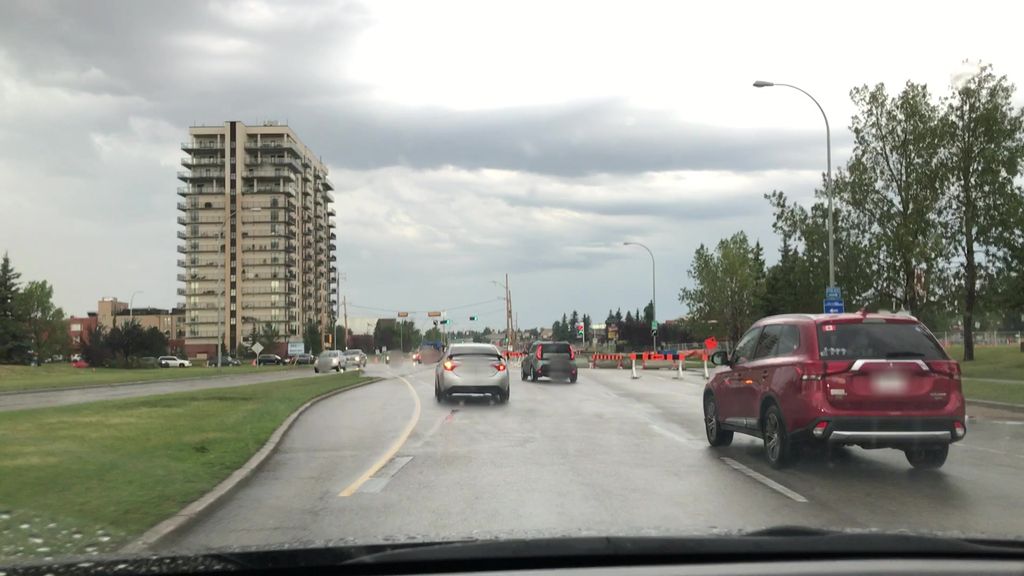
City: edmonton